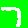
Digit: 7